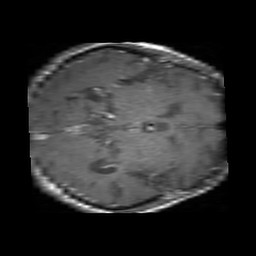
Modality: T1w
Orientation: axial
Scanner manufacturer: philips
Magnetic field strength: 3 T
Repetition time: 0.5924 s
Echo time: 0.01 s